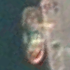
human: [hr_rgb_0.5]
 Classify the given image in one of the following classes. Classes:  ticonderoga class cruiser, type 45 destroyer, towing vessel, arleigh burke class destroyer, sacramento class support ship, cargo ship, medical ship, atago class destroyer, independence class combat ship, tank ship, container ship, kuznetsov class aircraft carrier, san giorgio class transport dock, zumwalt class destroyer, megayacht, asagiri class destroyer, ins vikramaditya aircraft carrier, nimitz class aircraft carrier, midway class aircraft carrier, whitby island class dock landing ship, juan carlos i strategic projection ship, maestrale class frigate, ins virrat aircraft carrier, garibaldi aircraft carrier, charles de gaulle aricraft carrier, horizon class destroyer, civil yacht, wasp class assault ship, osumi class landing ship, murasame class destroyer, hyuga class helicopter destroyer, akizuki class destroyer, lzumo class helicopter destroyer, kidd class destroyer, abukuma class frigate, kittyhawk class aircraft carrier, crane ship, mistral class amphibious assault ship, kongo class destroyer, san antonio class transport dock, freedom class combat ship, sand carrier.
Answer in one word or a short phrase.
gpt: Towing vessel